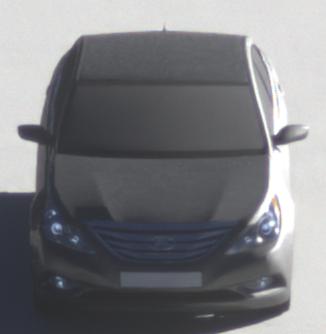
Make: Hyundai
Model: Sonata
Detailed model: Gen. 6 YF
Model produced from: 2009
Model produced until: 2016
Doors: 4
Color: gray
Road condition: dry road
Daytime: sunrise or sunset
Contrast: medium contrast